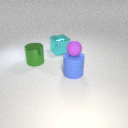
large blue rubber cylinder in front of large green metal cylinder